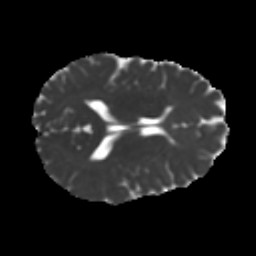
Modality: MD
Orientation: axial
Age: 31
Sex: male
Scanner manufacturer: ge
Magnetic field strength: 3 T
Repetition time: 7.8 s
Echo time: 0.0607 s